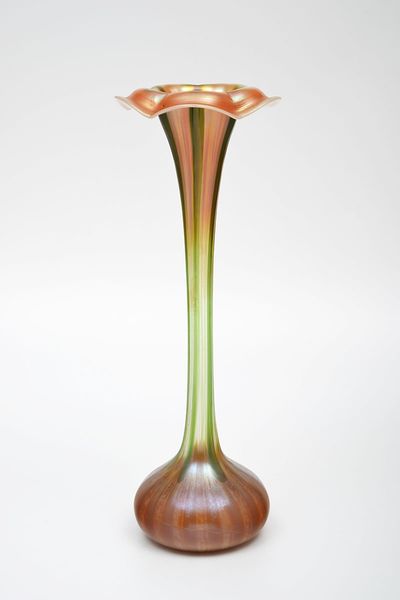
Titel: Vase Modell 'M 2055'
Künstler: Louis Comfort Tiffany
Standort: Hamburg
Institution: Museum für Kunst und Gewerbe Hamburg
Schlagwörter: glas, vase, jugendstil, art nouveau, opalglas, stile liberty, zierobjekte, stile floreale, überfangen